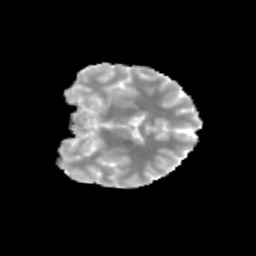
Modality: MD
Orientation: coronal
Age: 14
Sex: female
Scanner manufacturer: siemens
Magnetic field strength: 3 T
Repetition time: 3.8 s
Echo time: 0.07 s